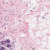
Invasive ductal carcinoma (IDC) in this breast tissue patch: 0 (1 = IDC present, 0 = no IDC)